Question: For Android Platform:
I need to put margin on right side of the vertical scrollbar in listview (it is customized). Please see the attached image. Default scrollbar sticks to the extream right side of the listview.

Need your hand. Thanks.
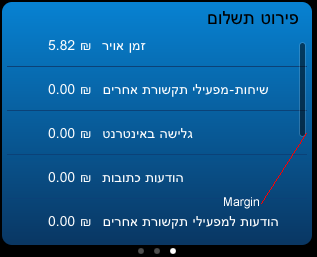
Answer: Refer to <URL>.
Something like
'''
<LinearLayout android:orientation="vertical"
android:layout_width="fill_parent"
android:layout_height="fill_parent"
android:gravity="center_horizontal"
android:paddingRight="50dip">
<ListView
android:id="@+id/scrollable_table"
android:layout_width="fill_parent"
android:layout_height="wrap_content"
android:scrollbarStyle="insideOverlay">
.
.
.
'''